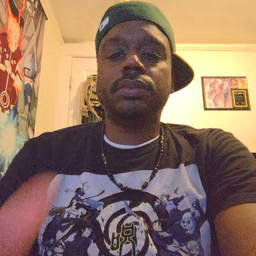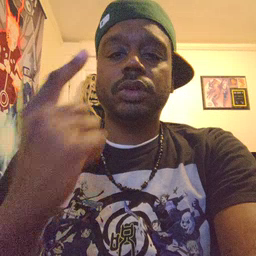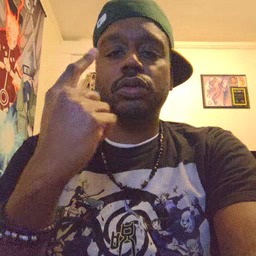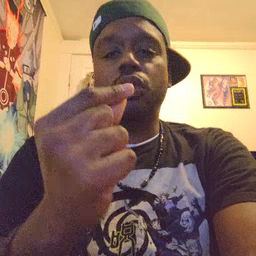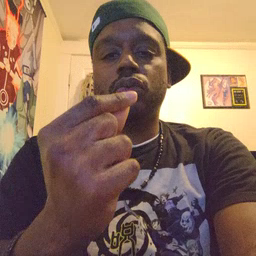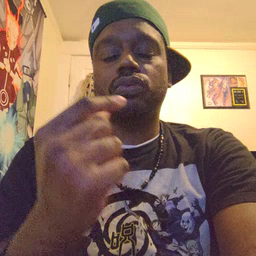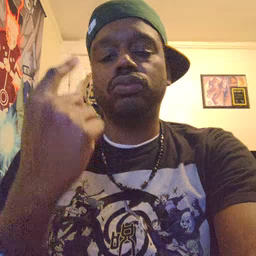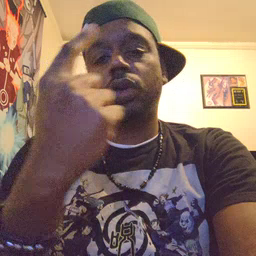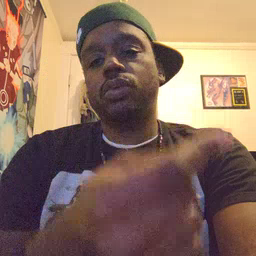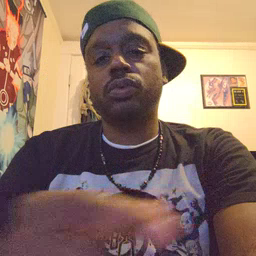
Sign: go